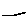
Label: line